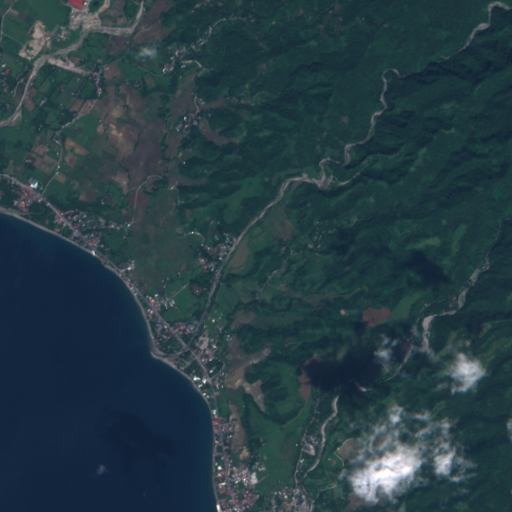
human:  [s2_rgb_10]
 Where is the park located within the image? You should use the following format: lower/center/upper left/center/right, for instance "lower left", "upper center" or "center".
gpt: The park is located in the lower center of the image.
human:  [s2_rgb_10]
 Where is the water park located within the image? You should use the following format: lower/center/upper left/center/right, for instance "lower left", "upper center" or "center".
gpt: The water park is located in the center right of the image.
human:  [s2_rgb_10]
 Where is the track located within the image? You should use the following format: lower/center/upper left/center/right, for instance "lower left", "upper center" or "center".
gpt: There is no track in the image.